RGB frame:
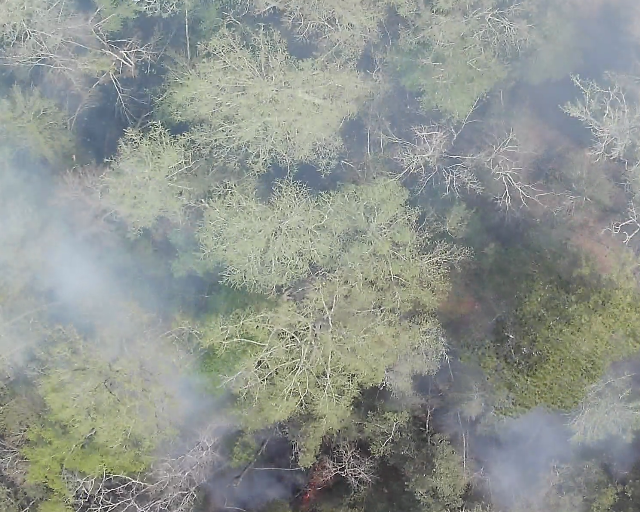
Thermal frame:
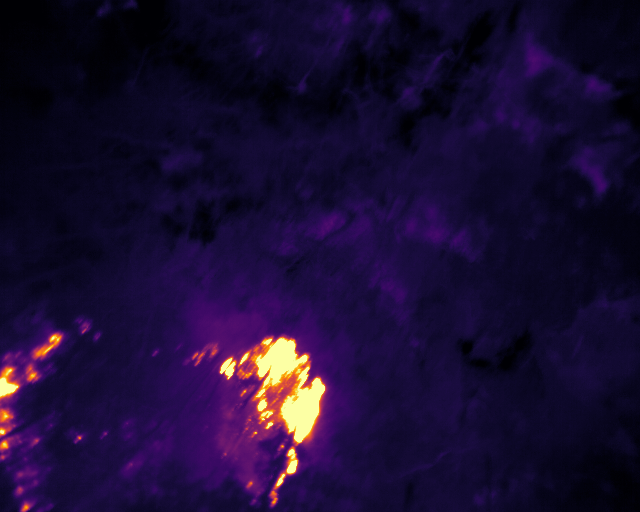
Captured: 2026-02-26 03:44:47
Pixels at or above 80 °C: 3102 (fraction of frame: 0.009467)